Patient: sex M, age 37
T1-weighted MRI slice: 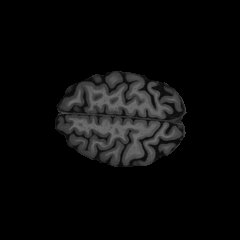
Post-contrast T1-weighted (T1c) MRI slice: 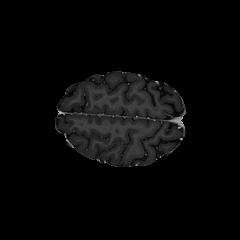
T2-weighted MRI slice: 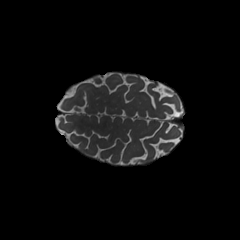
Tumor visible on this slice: no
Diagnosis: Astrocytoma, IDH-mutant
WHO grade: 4